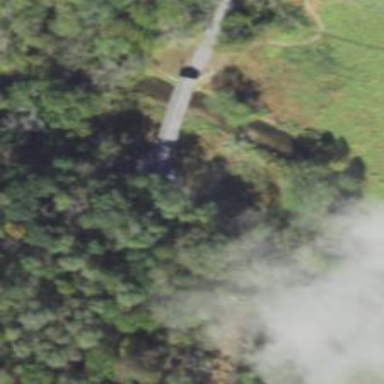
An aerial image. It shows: Covered bridge on residential road.